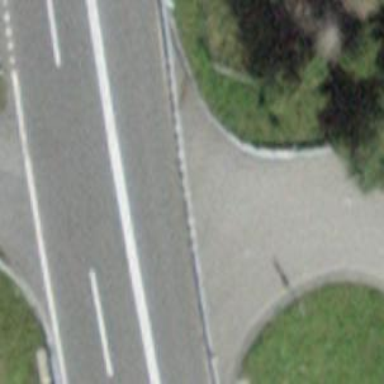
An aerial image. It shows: Guard rail as barrier.